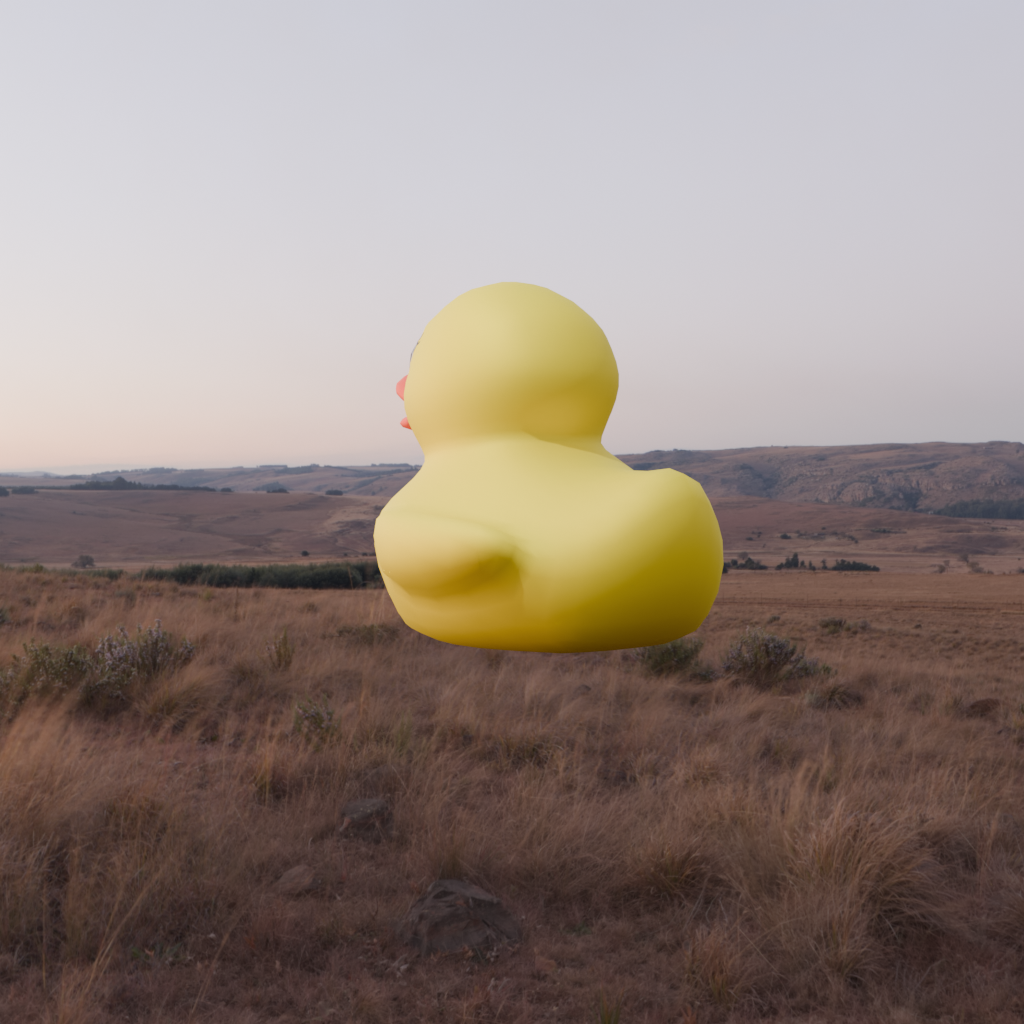
an image of a yellow rubber duck seen from <back_left> in a rural landscape at sunset with a colorful sky.